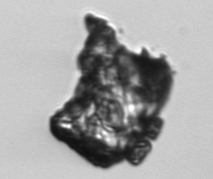
Label: Delphineis